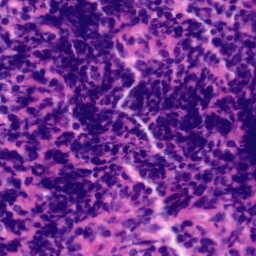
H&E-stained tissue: Tonsil